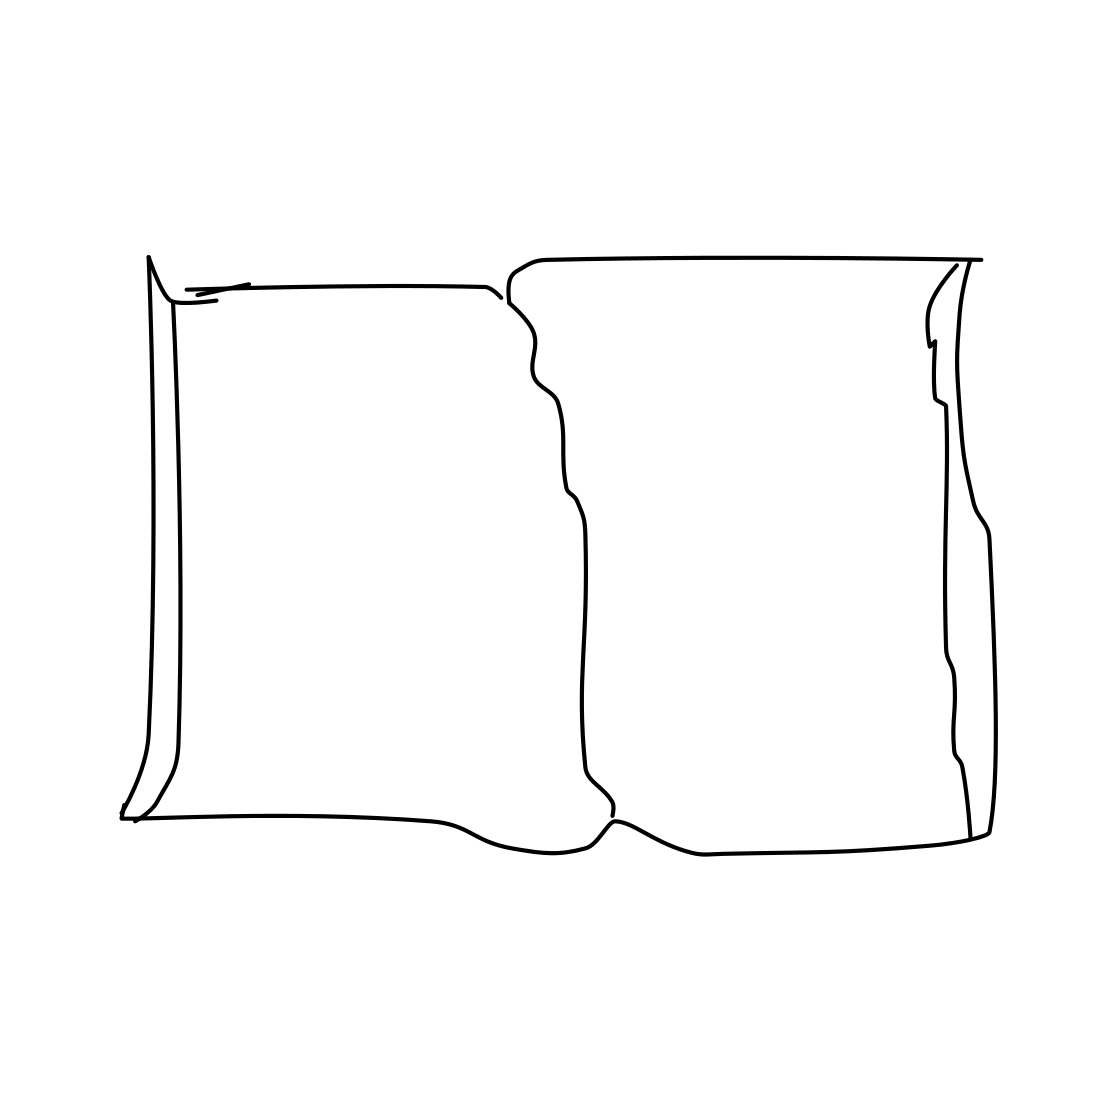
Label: book